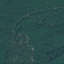
Land use / land cover class: Forest